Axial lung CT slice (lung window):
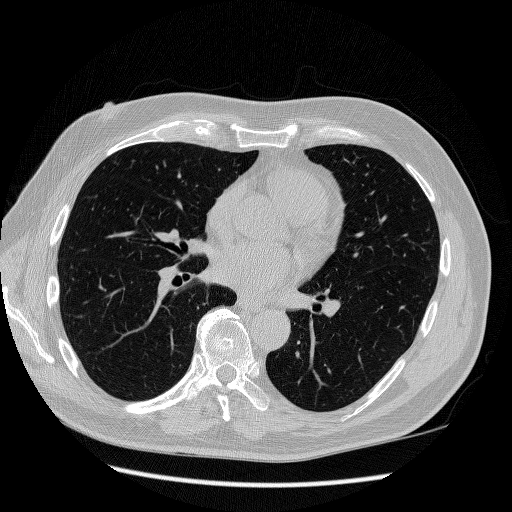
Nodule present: no